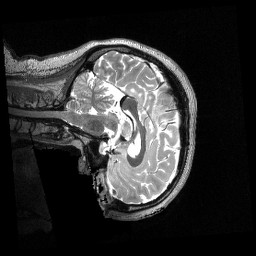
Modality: T2w
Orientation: sagittal
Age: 20
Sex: female
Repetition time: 3.2 s
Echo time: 0.563 s